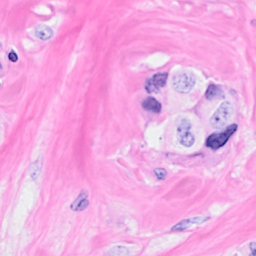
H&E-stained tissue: Breast